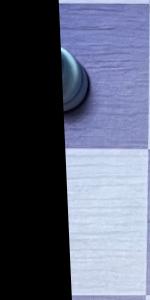
Label: Empty